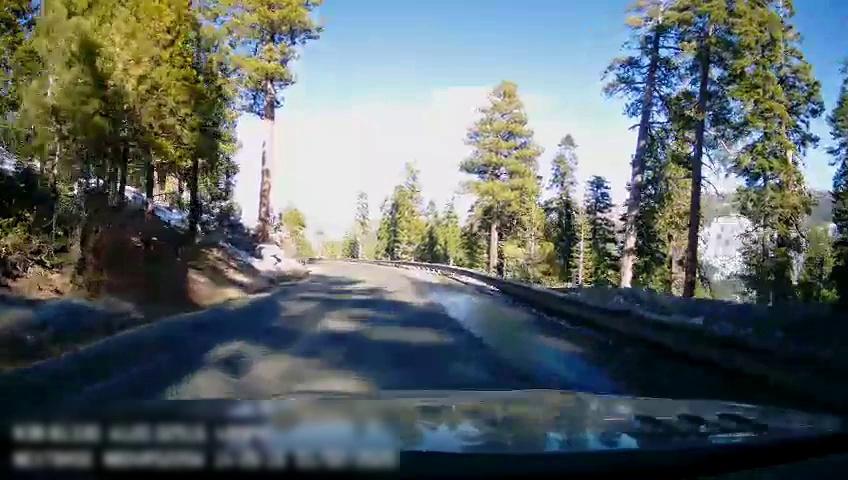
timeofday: Day
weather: Snowy
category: Drivable Space